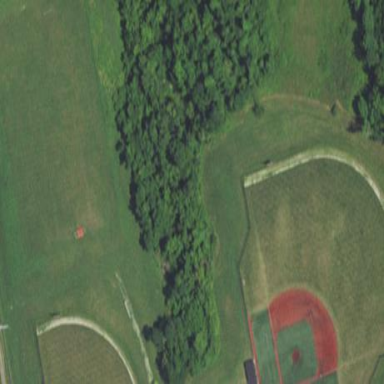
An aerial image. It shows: Baseball pitch for leisure and sports activities.